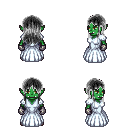
a pixel art fantasy rpg character, female body template, orc, green skin, underdress, magenta pants, gray unkempt hairstyle, metal gloves, maroon shoes, four views (front, back, left, right), 2x2 character sprite sheet, small pixel art, hard edges, no anti-aliasing